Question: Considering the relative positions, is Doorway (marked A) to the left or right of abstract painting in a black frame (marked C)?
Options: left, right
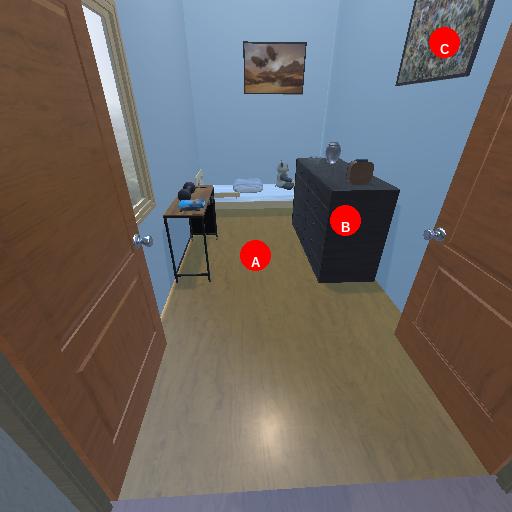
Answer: left